Question: Count the number of objects in the diagram.
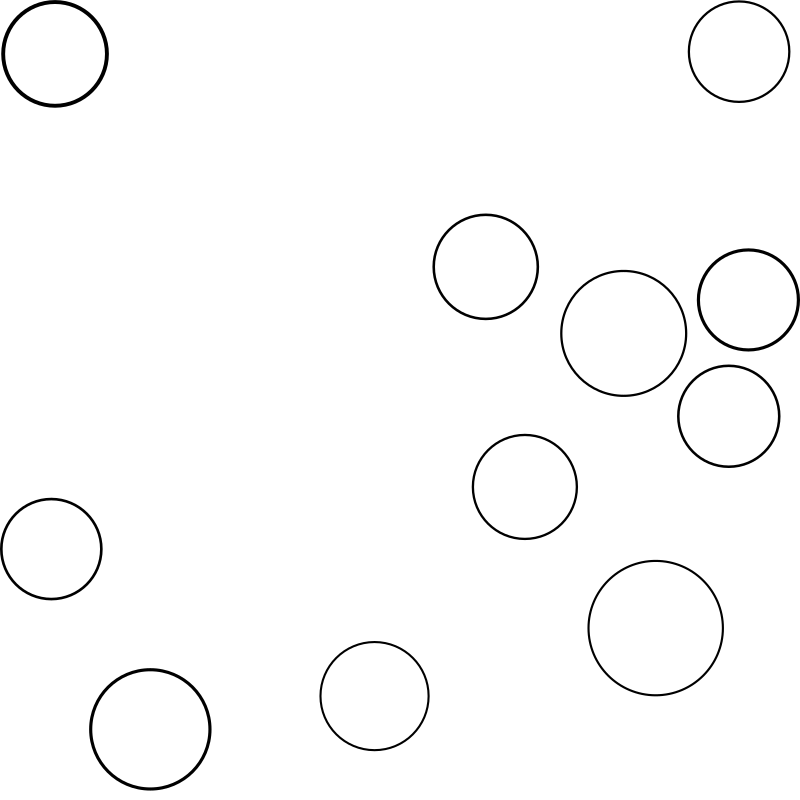
Answer: 11